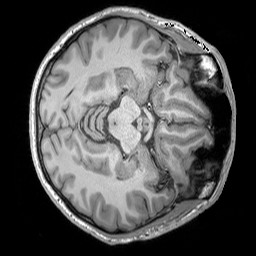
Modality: T1w
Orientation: axial
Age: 25
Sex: male
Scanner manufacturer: siemens
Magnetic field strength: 3 T
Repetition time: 1.9 s
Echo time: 0.00252 s